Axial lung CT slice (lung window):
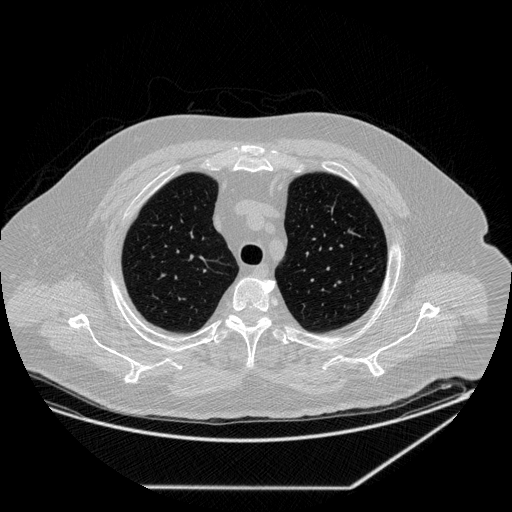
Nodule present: no